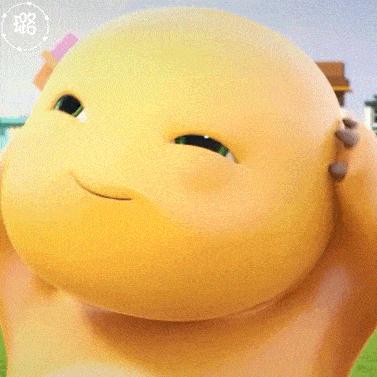
Label: nailong